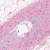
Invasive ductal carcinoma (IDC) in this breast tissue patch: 0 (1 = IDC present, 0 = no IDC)